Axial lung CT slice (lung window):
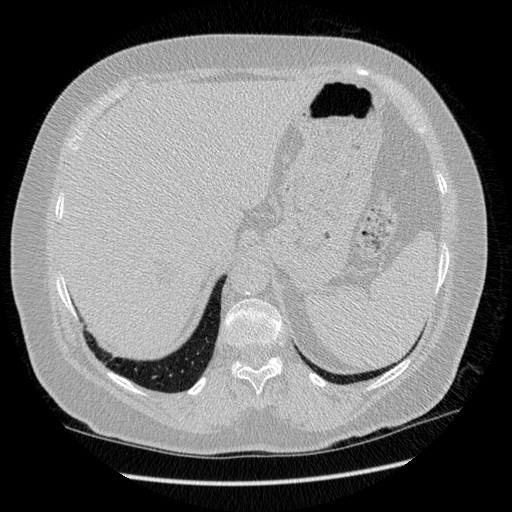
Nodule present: no